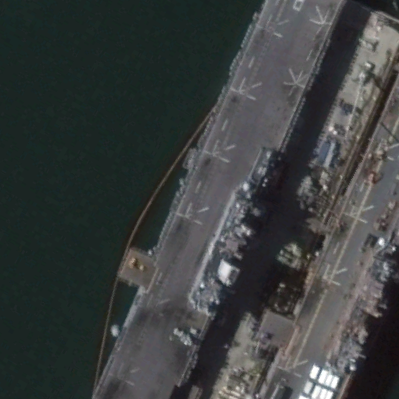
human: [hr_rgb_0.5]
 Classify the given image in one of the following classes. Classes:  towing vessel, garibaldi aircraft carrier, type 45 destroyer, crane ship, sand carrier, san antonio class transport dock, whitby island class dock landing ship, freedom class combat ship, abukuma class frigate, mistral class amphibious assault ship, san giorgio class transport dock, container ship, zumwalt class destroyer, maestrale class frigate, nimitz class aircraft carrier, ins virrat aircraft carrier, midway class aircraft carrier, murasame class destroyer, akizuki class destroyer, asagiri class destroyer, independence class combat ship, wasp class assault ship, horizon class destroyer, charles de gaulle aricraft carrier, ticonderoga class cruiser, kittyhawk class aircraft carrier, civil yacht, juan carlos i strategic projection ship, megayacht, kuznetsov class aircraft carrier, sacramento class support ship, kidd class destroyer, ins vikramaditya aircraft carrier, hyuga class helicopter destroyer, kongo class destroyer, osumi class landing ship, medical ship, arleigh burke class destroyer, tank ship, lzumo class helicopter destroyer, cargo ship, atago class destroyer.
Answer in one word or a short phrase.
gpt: Wasp class assault ship